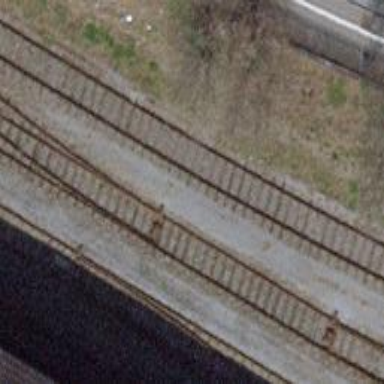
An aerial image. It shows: Single railway spur track.